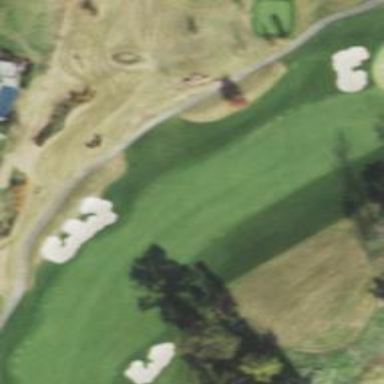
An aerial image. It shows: Golf hole.